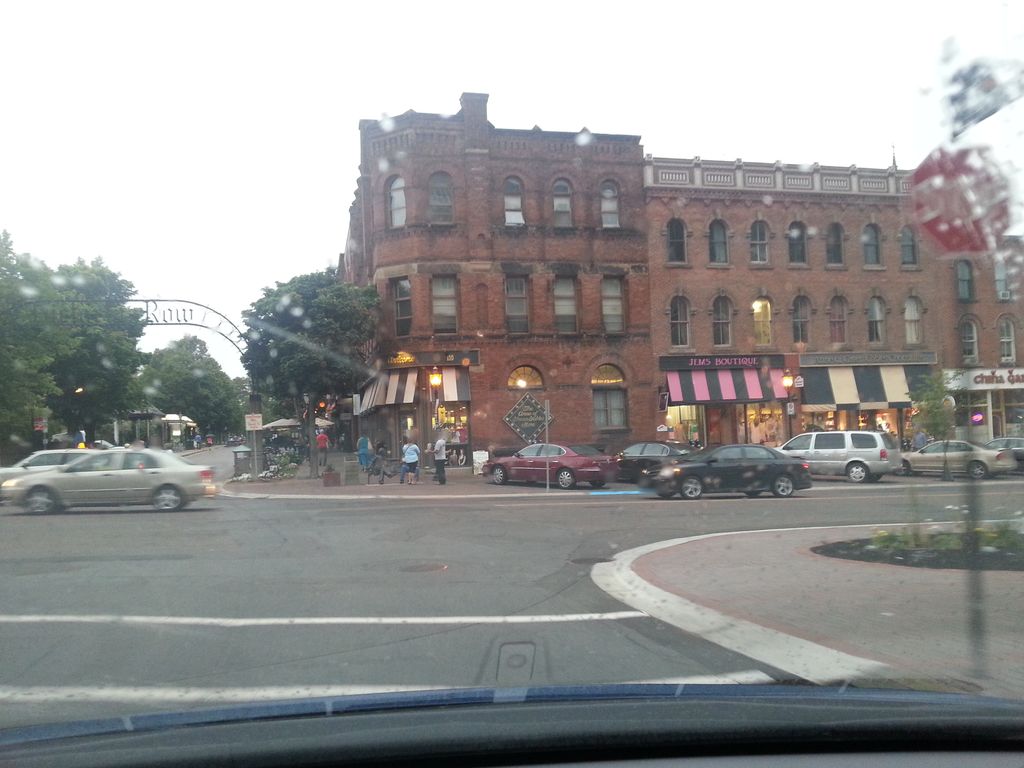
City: charlottetown